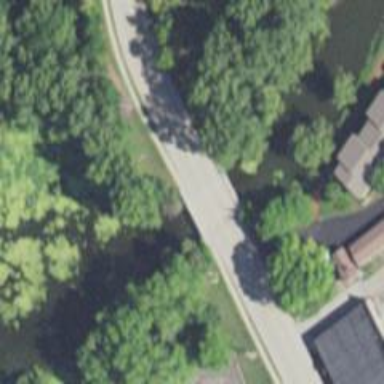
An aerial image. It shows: Unclassified road on bridge.